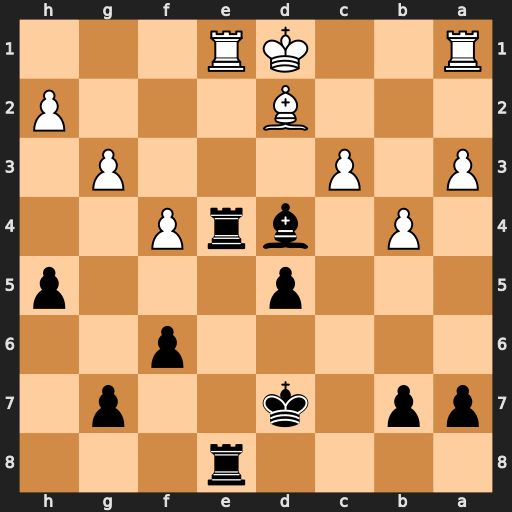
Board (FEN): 4r3/pp1k2p1/5p2/3p3p/1P1brP2/P1P3P1/3B3P/R2KR3
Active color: b
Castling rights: -
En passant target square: -
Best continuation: Rxe1+ Bxe1 Rxe1+ Kxe1 Bxc3+ Kd1 Bxa1